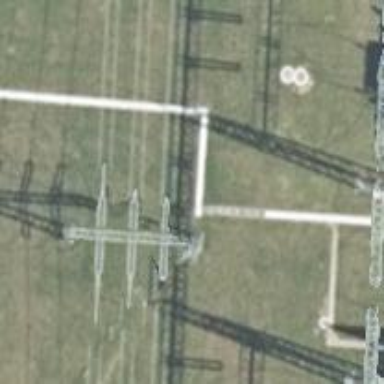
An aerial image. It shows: Power line with 3 cables. The line type is busbar.